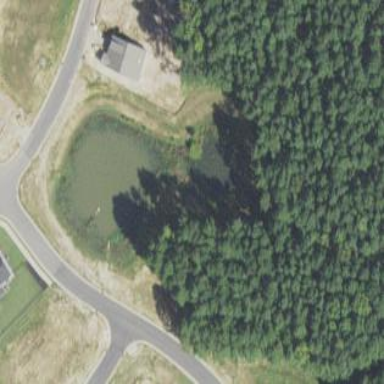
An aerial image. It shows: Peaceful pond surrounded by nature.